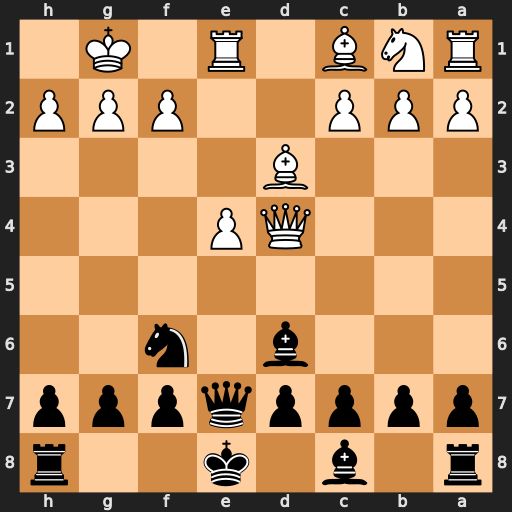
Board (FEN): r1b1k2r/ppppqppp/3b1n2/8/3QP3/3B4/PPP2PPP/RNB1R1K1
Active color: b
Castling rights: kq
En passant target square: -
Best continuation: Bc5 Qc3 Bb4